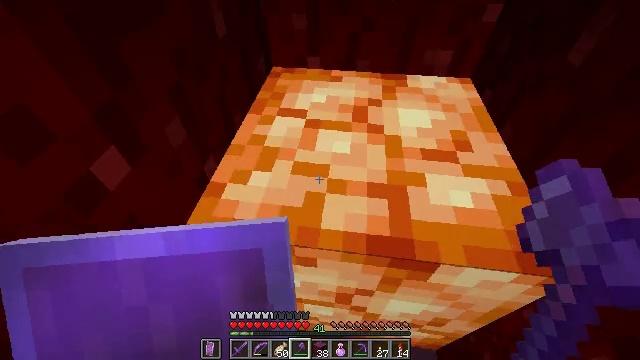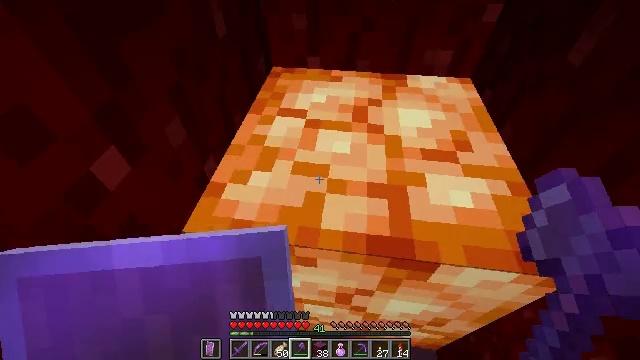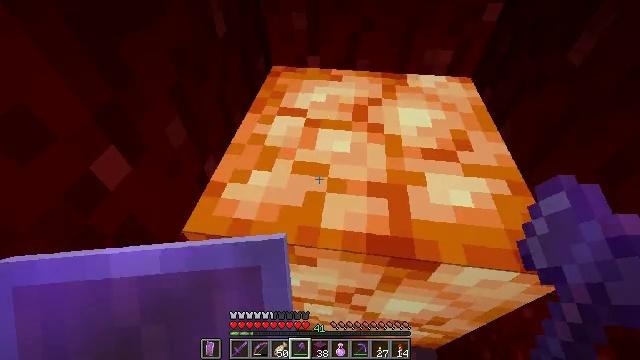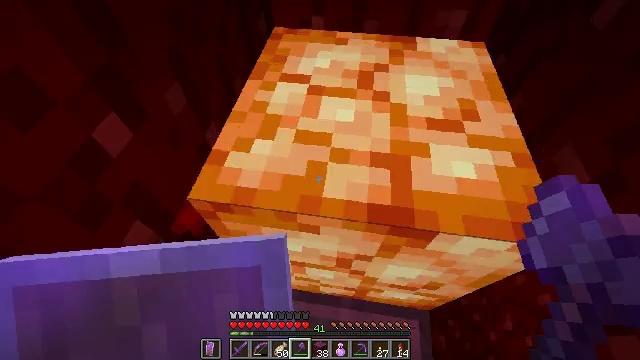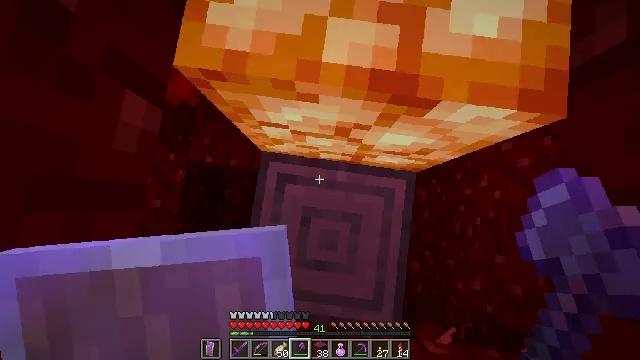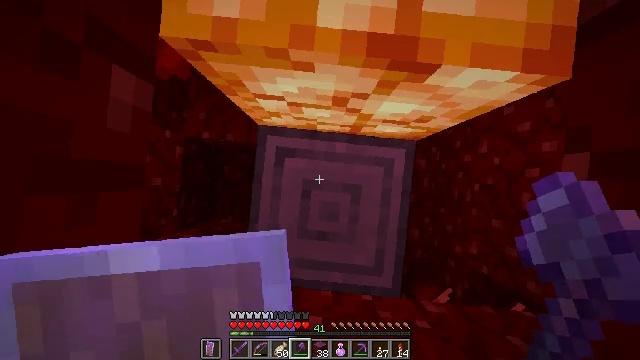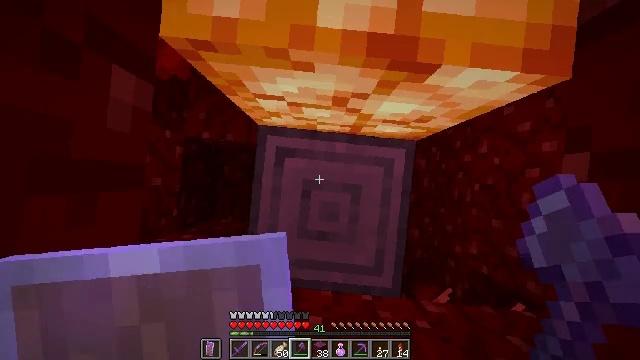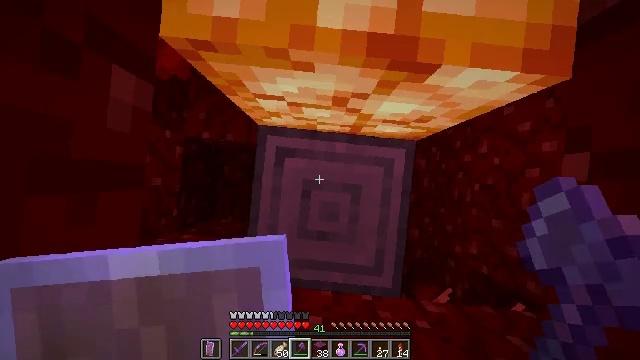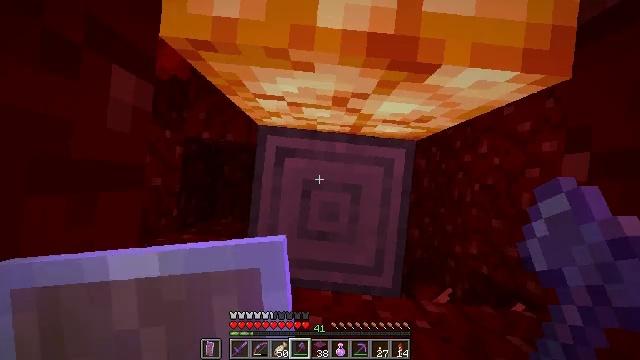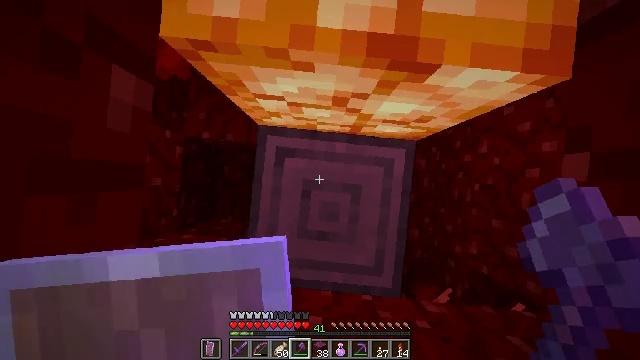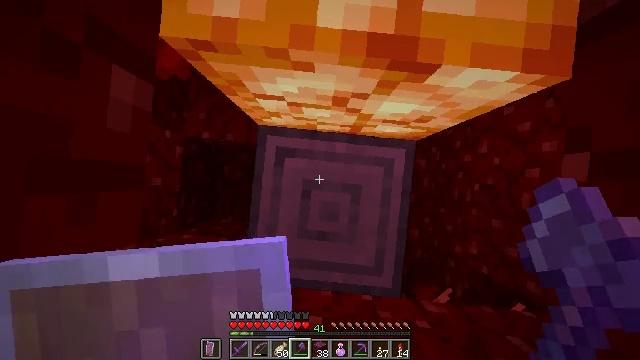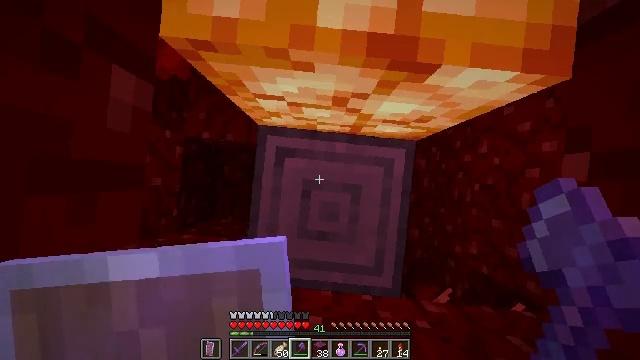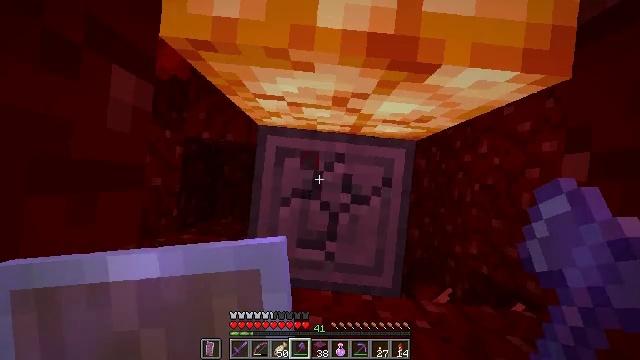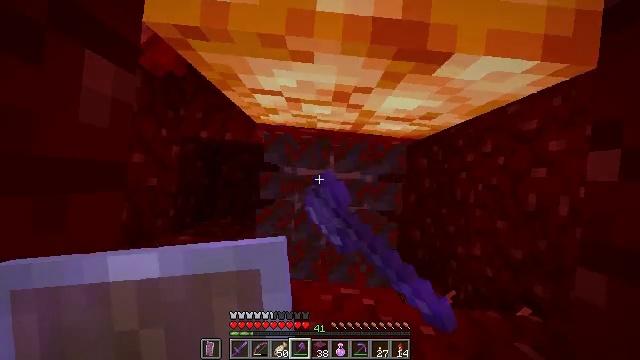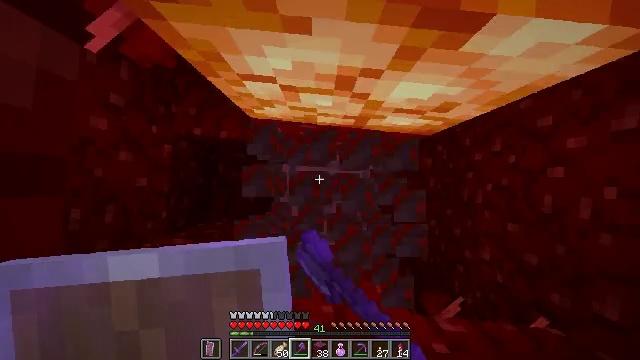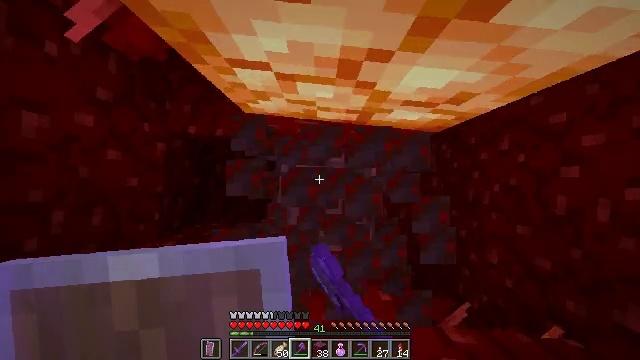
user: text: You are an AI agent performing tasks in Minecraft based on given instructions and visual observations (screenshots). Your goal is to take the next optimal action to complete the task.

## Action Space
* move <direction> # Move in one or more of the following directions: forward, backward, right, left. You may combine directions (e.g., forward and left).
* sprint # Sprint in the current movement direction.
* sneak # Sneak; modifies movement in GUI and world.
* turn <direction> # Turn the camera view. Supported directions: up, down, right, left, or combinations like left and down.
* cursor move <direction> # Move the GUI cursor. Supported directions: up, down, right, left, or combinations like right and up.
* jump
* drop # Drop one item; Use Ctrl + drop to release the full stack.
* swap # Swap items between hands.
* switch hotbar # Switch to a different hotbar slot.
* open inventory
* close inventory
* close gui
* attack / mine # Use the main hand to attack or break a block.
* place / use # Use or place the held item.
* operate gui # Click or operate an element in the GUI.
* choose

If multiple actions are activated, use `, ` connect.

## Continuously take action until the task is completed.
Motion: motion action
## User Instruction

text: Chop crimson stem from the tree.
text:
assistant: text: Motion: no_op
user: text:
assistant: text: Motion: no_op
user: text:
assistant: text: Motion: turn down
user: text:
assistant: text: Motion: turn down
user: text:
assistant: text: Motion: turn right and down
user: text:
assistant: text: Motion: no_op
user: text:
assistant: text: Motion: no_op
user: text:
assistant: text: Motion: no_op
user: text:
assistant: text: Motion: no_op
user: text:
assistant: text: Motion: no_op
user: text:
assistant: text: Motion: no_op
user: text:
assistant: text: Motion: attack / mine
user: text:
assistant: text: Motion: attack / mine
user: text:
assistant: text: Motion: attack / mine
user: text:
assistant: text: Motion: attack / mine
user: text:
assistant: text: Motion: attack / mine
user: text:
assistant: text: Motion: attack / mine
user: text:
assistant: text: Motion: attack / mine
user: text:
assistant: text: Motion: attack / mine
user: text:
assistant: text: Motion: attack / mine
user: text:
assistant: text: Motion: attack / mine
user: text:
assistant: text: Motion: no_op
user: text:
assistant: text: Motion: no_op
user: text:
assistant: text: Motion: no_op
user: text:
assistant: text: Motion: no_op
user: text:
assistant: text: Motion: no_op
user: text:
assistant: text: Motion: no_op
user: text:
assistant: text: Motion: no_op
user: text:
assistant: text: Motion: no_op
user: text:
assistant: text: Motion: no_op